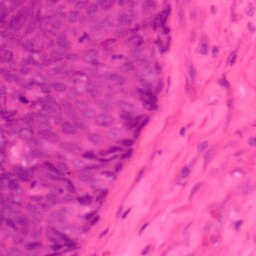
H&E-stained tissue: Colon